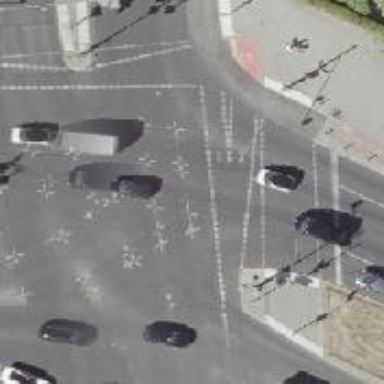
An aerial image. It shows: Secondary road with asphalt surface. There is cycle track on the right side.